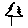
Label: tree